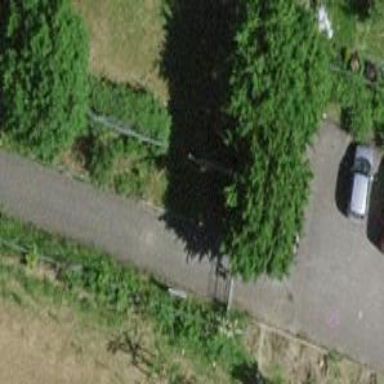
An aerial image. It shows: Gate.